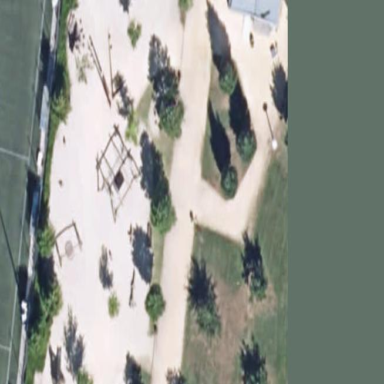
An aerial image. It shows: Playground area for leisure activities on the land.